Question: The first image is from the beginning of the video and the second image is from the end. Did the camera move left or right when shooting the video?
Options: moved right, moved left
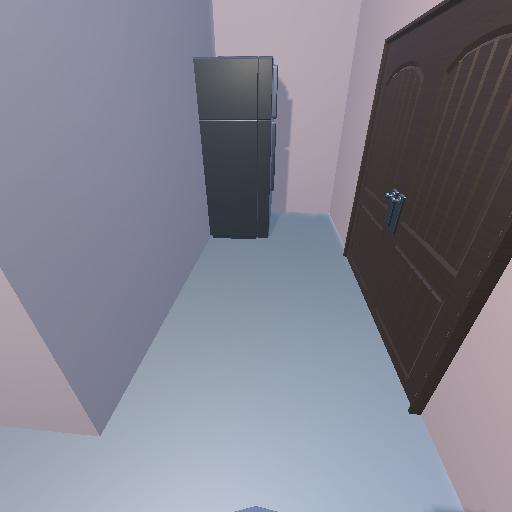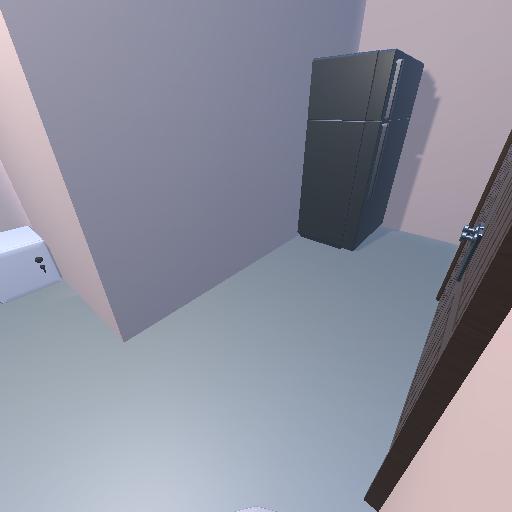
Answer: moved right